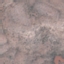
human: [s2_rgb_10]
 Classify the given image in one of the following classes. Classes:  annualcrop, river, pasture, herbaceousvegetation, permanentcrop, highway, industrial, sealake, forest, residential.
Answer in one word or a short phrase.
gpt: HerbaceousVegetation